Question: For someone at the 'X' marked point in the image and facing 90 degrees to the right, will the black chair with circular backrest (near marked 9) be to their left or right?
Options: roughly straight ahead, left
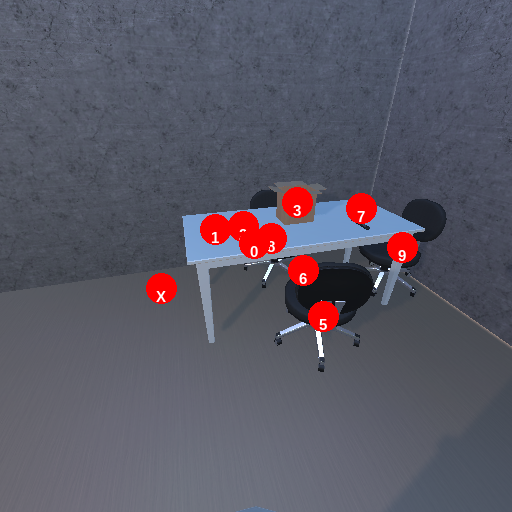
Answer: roughly straight ahead